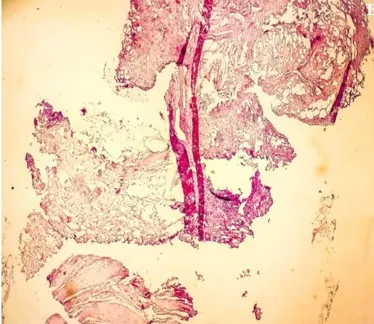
Bladder musculature (detrusor) with abrasive coating on the surface and mature adipocyte proliferation: hemalun eosine, magnification x 10.
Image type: pathology (h&e)